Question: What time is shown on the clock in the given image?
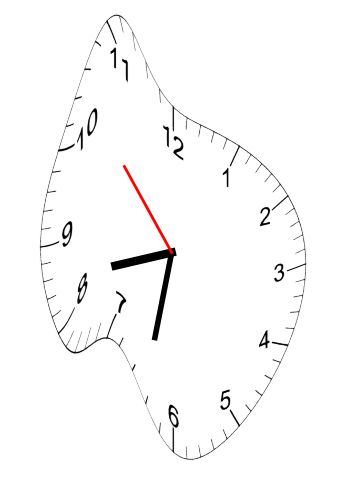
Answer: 08:31:53